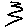
Label: zigzag